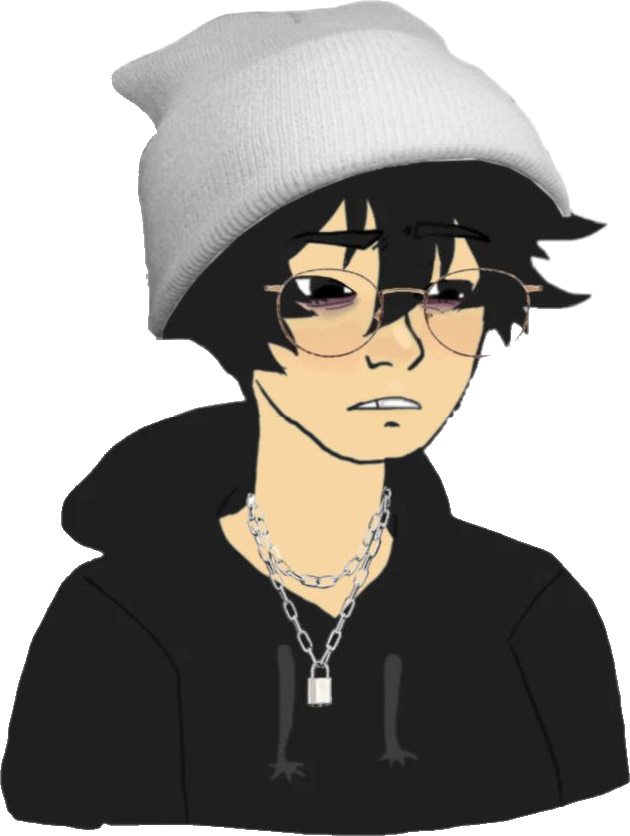
Label: 5_Twinkjak